Interaction volume radius: 5 \u00c5
Interaction volume height: 10 \u00c5
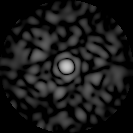
Disorder parameter: 0.8548